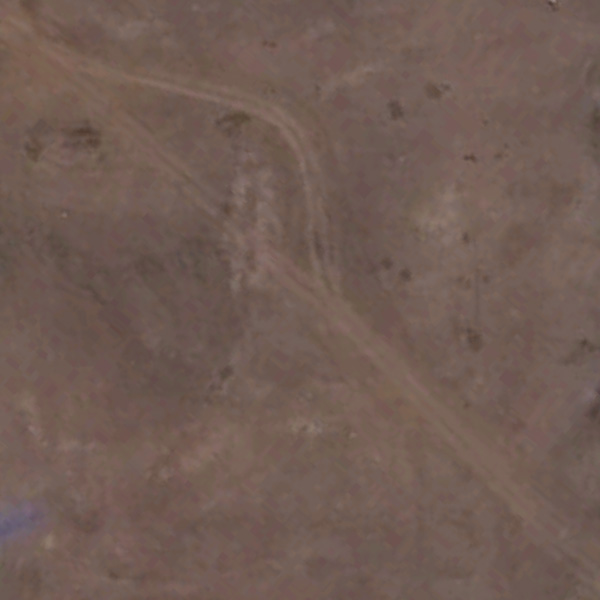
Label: BareLand